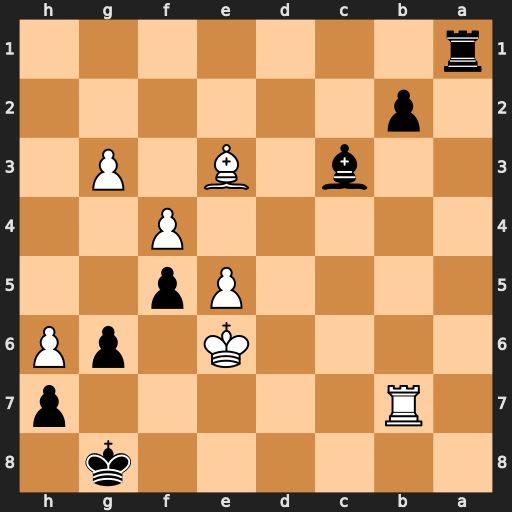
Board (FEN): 6k1/1R5p/4K1pP/4Pp2/5P2/2b1B1P1/1p6/r7
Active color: b
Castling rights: -
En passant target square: -
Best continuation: b1=Q Rxb1 Rxb1